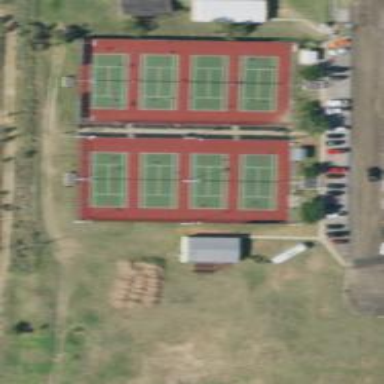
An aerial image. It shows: Tennis court on pitch.